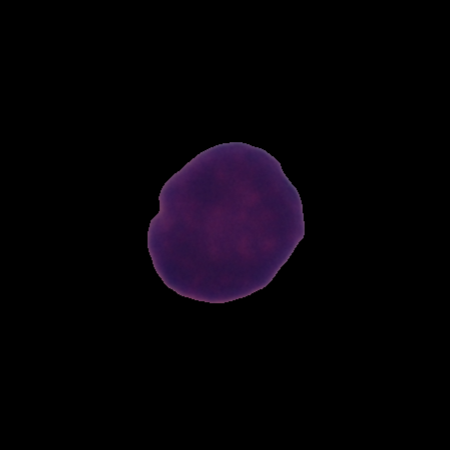
Label: healthy